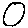
Label: circle